Field crop: tomato
Growth stage: 2
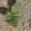
Species: solanum